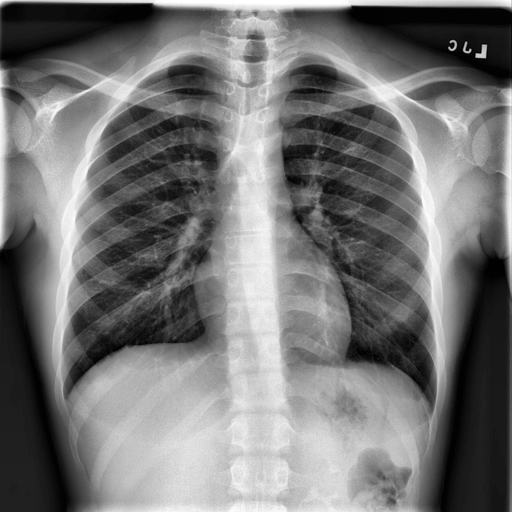
Finding: NORMAL